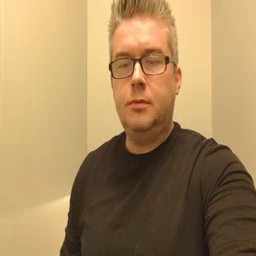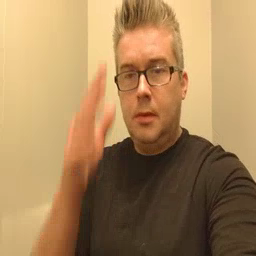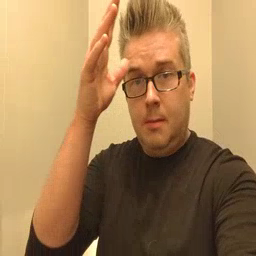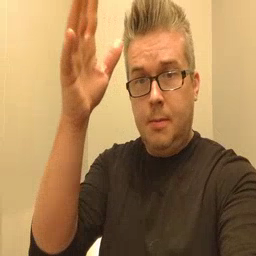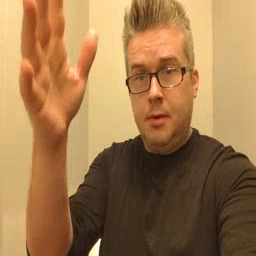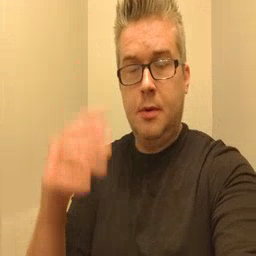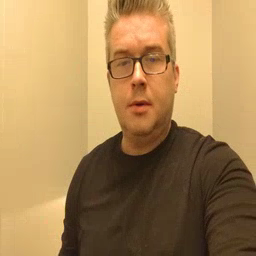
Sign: grandpa